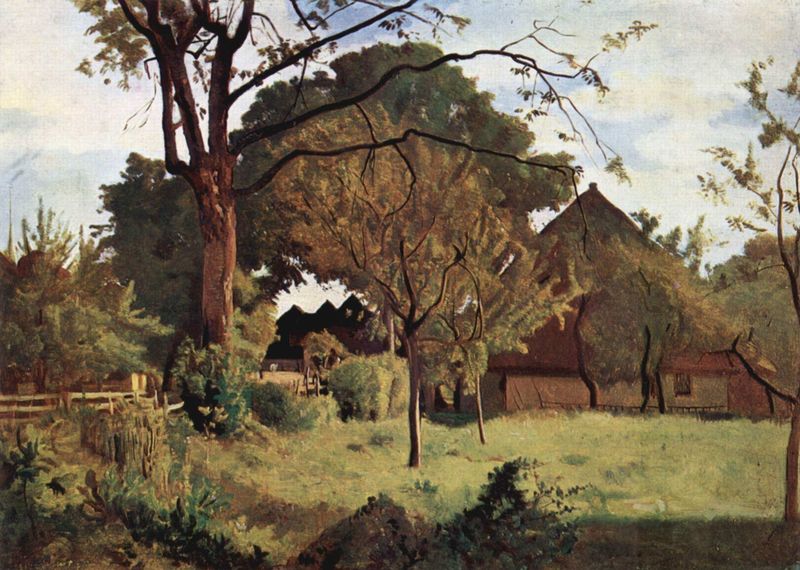
Titel: Bauernhof mit Coinsins
Künstler: Barthélemy Menn
Standort: Winterthur
Institution: Kunstmuseum
Schlagwörter: baum, blau, blätter, gemälde, himmel, laub, schatten, weiß, wolken, bäume, grün, landschaft, ocker, äste, braun, fenster, grau, hell, hintergrund, holz, licht, schwarz, dach, gras, haus, rasen, rot, tiere, weg, wiese, wolke, zaun, beige, malerei, bild, öl, ast, baumstamm, feld, gräser, häuser, natur, stamm, strauch, weide, zweige, busch, büsche, gatter, gebüsch, hütte, sonne, sträucher, land, pflanzen, wald, bauern, kamin, garten, deutschland, sommer, ernte, heu, nachmittag, berge, dorf, dächer, giebel, hecke, kuh, bauernhof, herbst, hof, lattenzaun, naiv, zäune, ölgemälde, stämme, vert, durchgang, grun, bauer, cour, village, durchblick, scheune, zweig, leinwand, maison, ländlich, lanschaft, bauernhaus, eiche, kate, färbung, femme, fenetre, lumière, mort, obstbaum, arbre, ciel, nature, paysage, verdure, peinture, amour, paysan, ferme, bäuerlich, bleu, campagne, friedlich, enfant, toit, giebeldach, nuages, huile, arbres, gars, tronc, chemin, unbewohnt, champetre, herbe, paille, prairie, automne, géométrie, farm, arbuste, buisson, gazon, jardin, pelouse, eingezäunt, feuilles, cabane, weidenzaun, branches, verger, buissons, cloture, feuillage, été, haie, sapin, landschf, chaumière, tradition, végétation, barrière, enclos, case, clairière, épines, clorture, pokestop, eichelbaum, gäsze